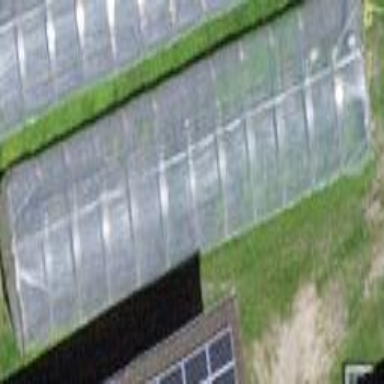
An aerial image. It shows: Greenhouse.